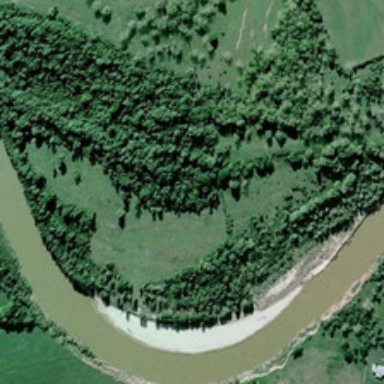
Many green trees and meadows are in two sides of a curved cyan river .